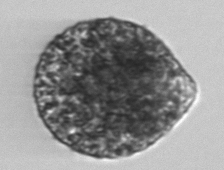
Label: Vicicitus_globosus